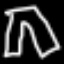
Label: pants